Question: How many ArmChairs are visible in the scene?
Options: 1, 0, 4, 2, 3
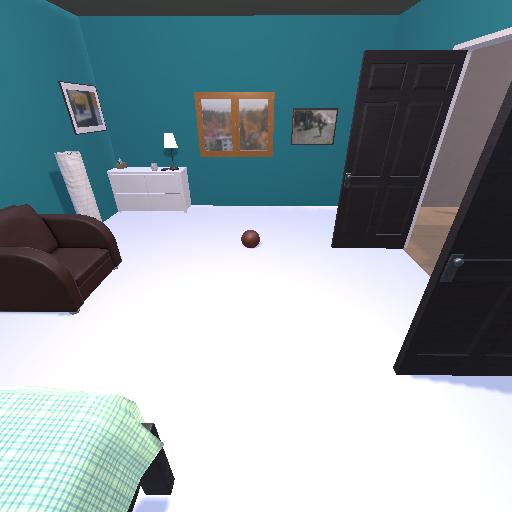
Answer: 1